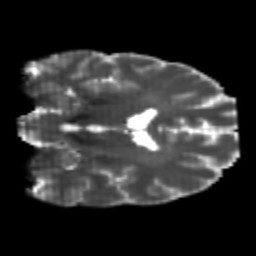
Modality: T2w
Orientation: coronal
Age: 24
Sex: male
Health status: healthy
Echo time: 0.074 s